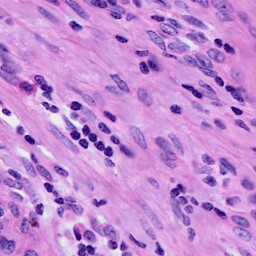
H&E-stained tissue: Cervix